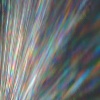
Label: sunburn